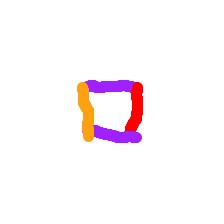
Shape: square